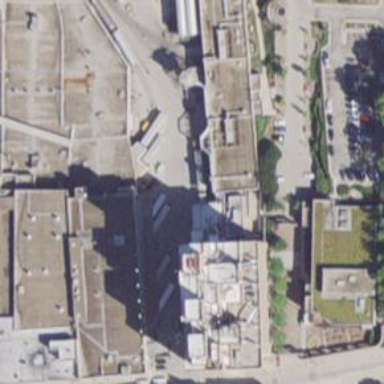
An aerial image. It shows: Industrial building.